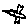
Label: bird